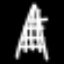
Label: The Eiffel Tower